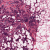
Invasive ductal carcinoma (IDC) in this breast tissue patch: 1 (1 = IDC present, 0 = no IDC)